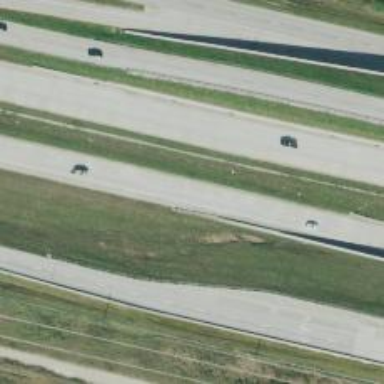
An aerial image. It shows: Motorway.